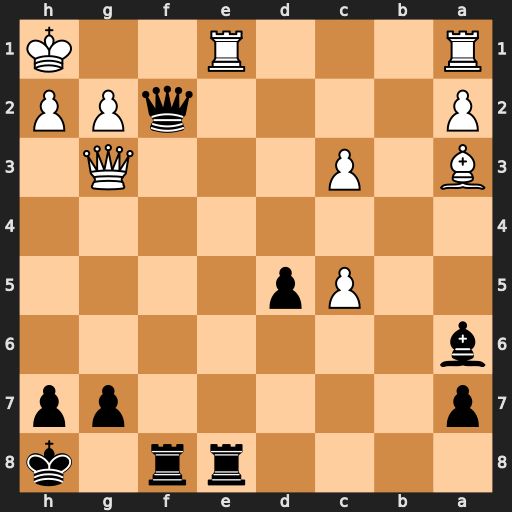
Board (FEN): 4rr1k/p5pp/b7/2Pp4/8/B1P3Q1/P4qPP/R3R2K
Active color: b
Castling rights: -
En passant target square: -
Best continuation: Rxe1+ Rxe1 Qf1+ Rxf1 Rxf1#